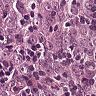
Metastatic tissue present: yes